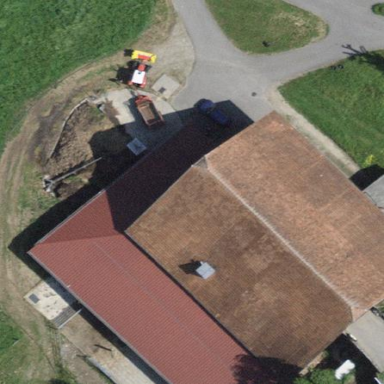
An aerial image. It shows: Farmyard area.